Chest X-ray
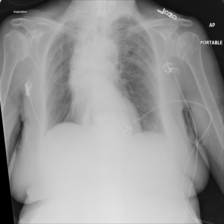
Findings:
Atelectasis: negative
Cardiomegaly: negative
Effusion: negative
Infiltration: positive
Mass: negative
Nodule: negative
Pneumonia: negative
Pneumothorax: negative
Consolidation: negative
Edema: negative
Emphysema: negative
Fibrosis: negative
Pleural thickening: negative
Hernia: positive